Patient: sex M, age 51
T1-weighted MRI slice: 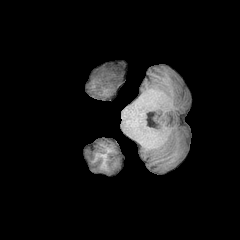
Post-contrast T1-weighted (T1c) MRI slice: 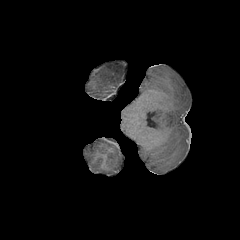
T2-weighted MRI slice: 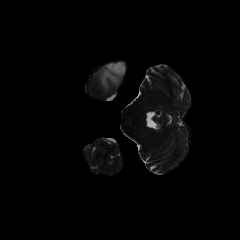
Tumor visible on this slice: yes
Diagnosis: Astrocytoma, IDH-mutant
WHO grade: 4